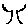
Label: tree